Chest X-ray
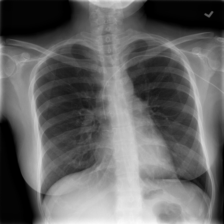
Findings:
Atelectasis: negative
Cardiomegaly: negative
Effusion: negative
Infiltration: positive
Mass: negative
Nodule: negative
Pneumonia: negative
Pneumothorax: negative
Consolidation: negative
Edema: negative
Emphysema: negative
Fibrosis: negative
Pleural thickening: negative
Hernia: negative